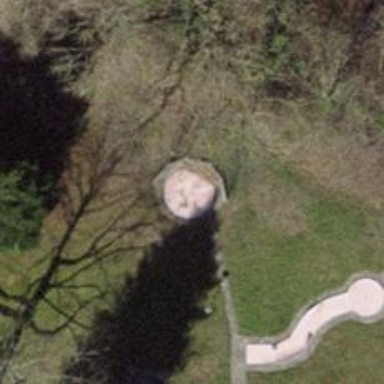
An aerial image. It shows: View of golf hole.